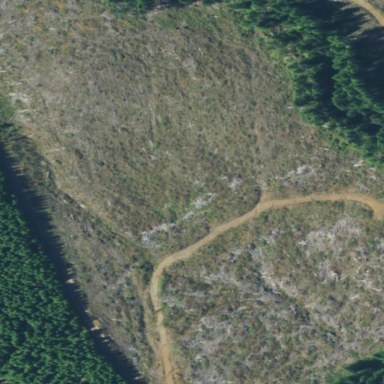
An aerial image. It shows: Clearcut area created by human activity.